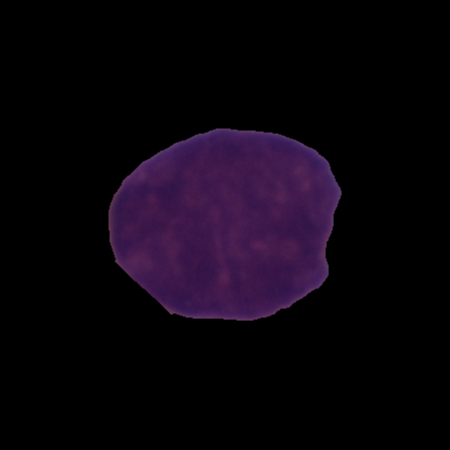
Label: cancer